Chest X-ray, PA view. Patient: 34 years old, sex M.
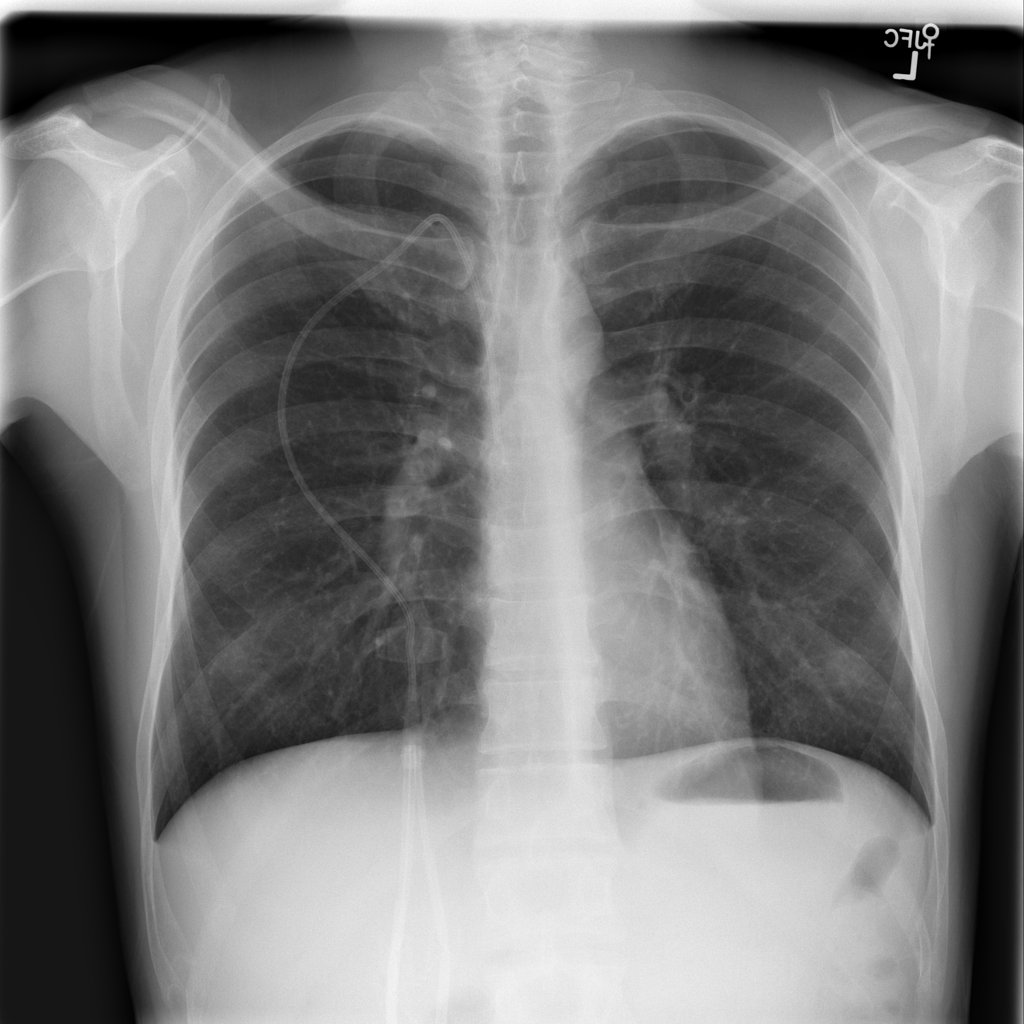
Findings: No Finding